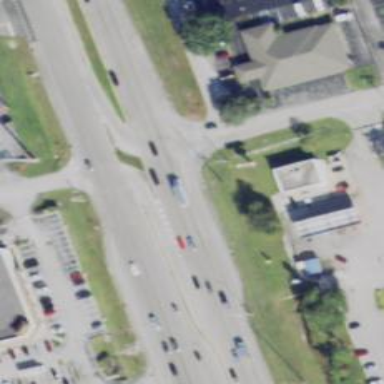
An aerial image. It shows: Trunk link road with asphalt surface.